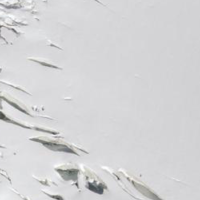
EUNIS habitat code: 49
Species observed at this site:
Pyrrhocorax graculus